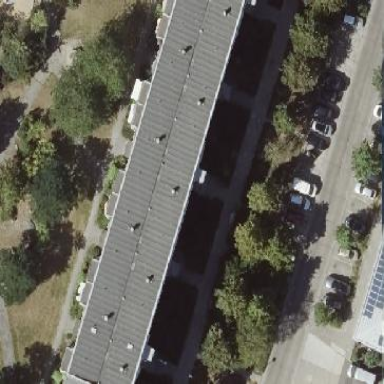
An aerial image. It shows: Building with apartments and flat roof.